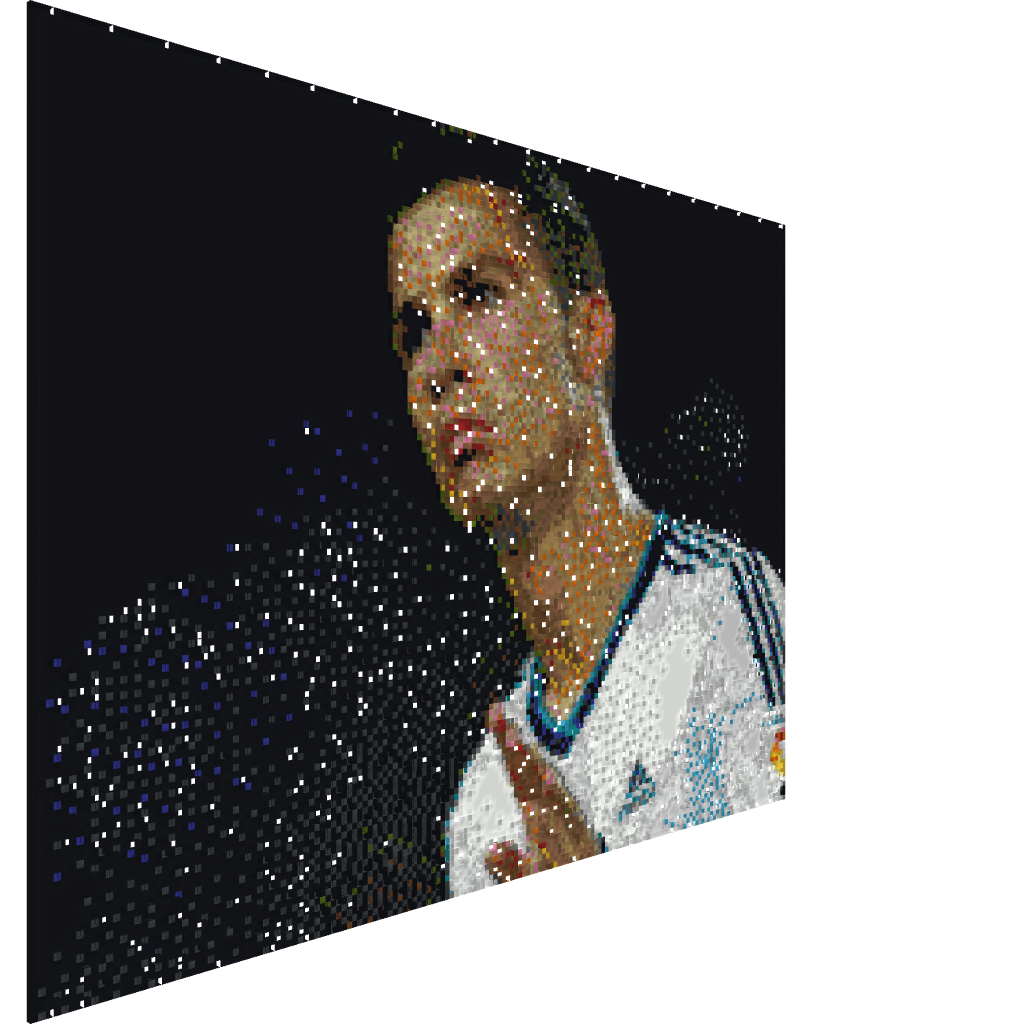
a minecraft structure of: RONALDO .